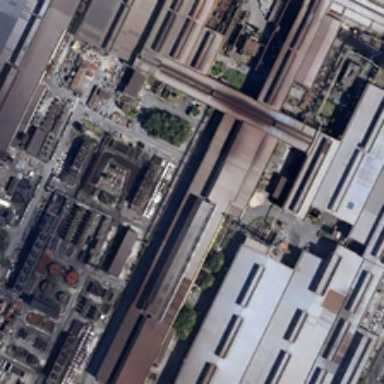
This area is a large industrial area .